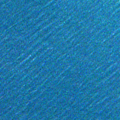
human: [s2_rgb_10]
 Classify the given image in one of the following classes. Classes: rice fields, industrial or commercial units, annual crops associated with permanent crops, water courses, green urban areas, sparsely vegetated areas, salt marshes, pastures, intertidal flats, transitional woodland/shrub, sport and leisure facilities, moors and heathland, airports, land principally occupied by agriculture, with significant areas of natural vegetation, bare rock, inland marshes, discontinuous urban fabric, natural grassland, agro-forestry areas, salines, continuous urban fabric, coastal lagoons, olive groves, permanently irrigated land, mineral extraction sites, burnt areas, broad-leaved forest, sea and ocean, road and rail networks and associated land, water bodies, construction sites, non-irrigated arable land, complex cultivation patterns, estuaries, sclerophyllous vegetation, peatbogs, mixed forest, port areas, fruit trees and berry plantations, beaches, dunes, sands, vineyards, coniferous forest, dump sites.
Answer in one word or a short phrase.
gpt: sea and ocean